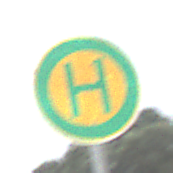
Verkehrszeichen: Haltestelle
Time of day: MorningAfternoon
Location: Outdoor (Nature)
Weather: Overcast
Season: NotSpecified
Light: Natural